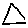
Label: triangle